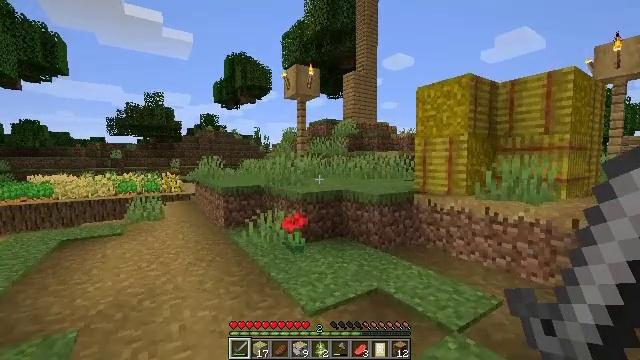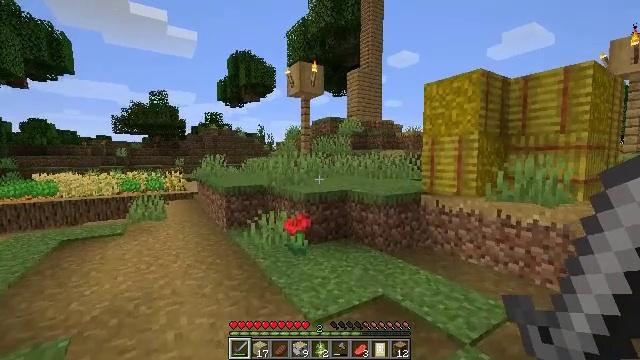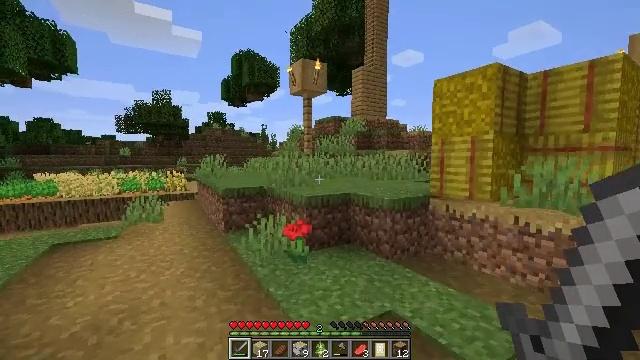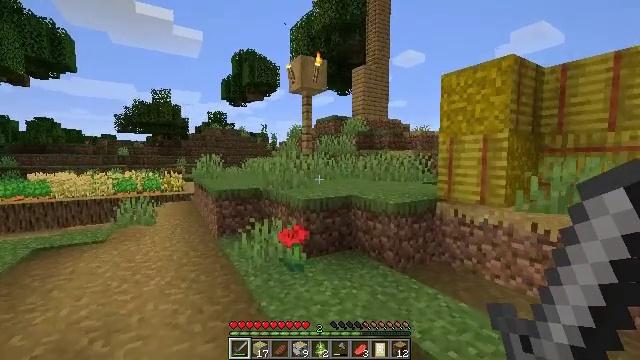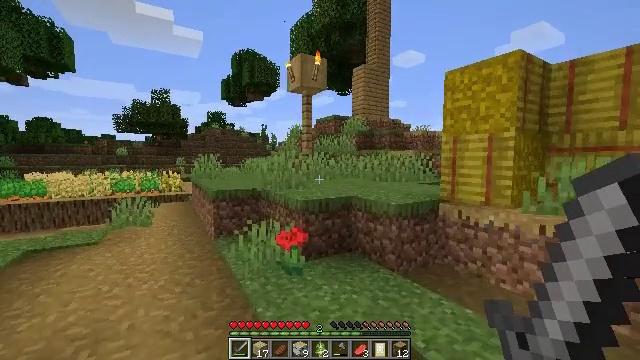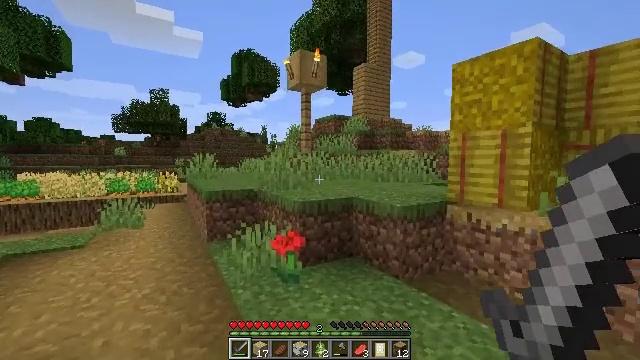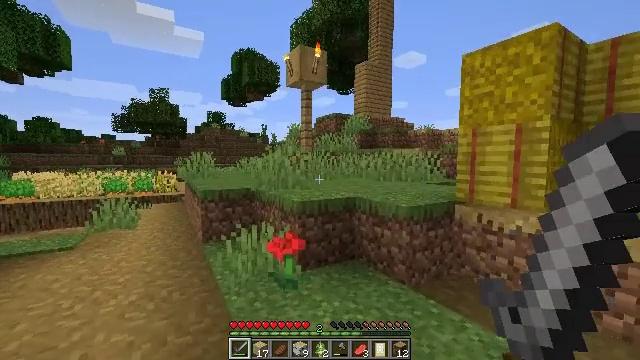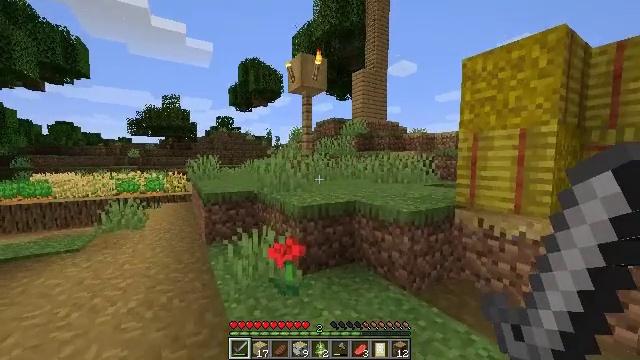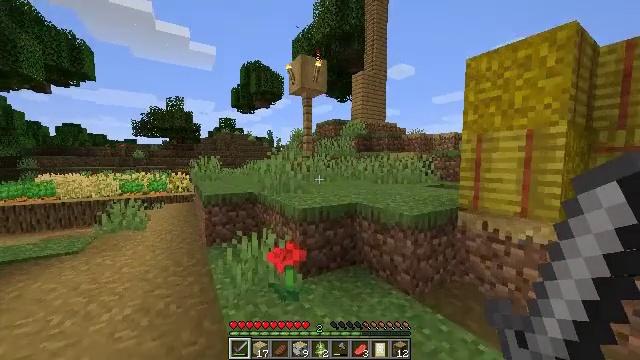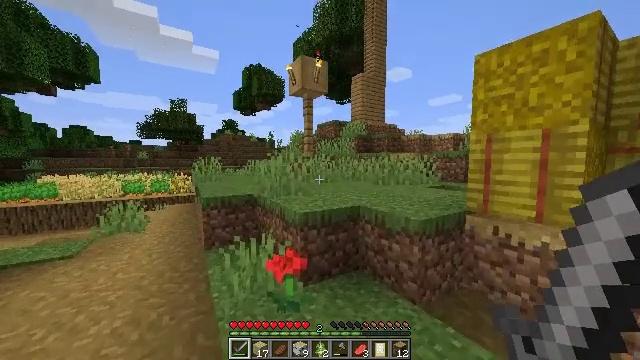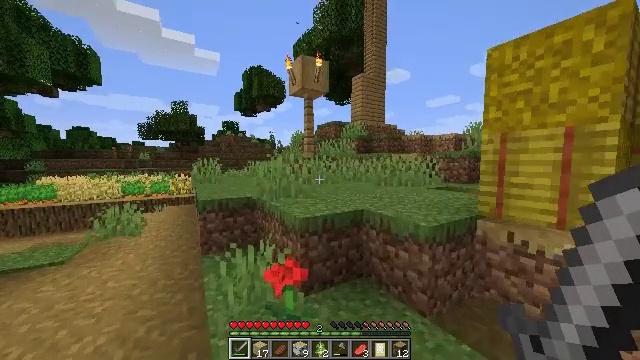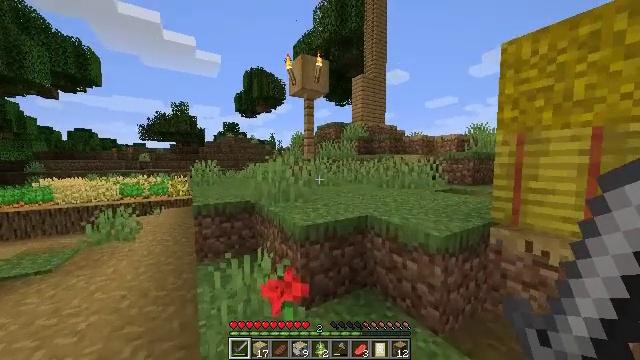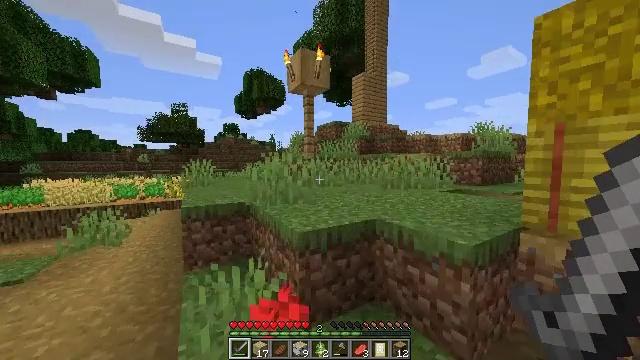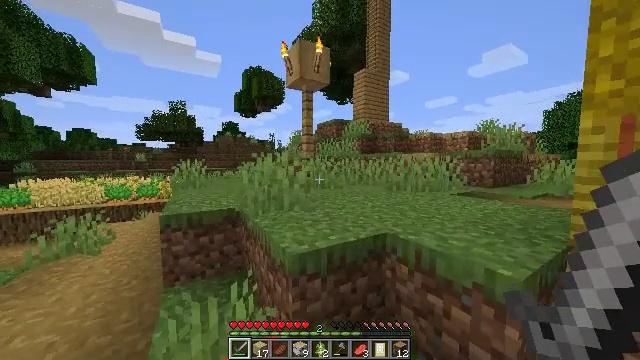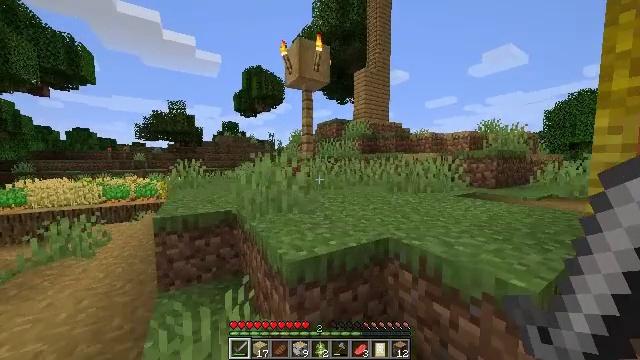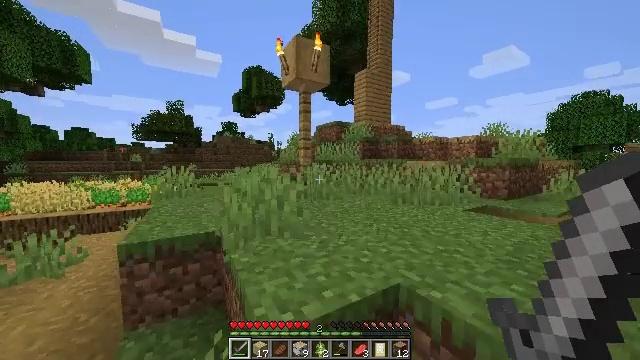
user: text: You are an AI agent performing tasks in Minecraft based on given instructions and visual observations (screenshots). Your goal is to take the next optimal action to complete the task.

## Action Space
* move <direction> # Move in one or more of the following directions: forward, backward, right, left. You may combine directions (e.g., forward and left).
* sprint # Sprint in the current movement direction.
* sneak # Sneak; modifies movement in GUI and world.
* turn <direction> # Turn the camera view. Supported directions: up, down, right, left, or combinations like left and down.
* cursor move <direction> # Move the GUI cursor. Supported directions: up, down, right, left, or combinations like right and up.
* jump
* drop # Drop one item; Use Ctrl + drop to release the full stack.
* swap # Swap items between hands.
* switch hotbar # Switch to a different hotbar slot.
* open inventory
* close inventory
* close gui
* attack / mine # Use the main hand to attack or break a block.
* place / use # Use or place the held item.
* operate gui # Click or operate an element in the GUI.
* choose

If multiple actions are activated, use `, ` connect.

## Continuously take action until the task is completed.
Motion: motion action
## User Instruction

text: Harvest beetroots from the farm.
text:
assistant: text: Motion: move forward
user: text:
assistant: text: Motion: move forward
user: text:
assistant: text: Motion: move forward
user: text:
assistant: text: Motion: move forward
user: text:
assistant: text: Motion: move forward
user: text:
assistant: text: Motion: move forward, sprint
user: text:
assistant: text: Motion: move forward, sprint
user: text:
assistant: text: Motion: move forward, sprint
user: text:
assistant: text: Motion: move forward, sprint
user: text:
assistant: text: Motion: move forward, sprint
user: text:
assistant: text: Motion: move forward, sprint
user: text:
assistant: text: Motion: move forward, sprint
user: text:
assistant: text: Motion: move forward, sprint
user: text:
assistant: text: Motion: move forward, sprint
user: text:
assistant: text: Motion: move forward, sprint, jump
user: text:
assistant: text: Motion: move forward, sprint, jump
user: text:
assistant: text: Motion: move forward, sprint, jump
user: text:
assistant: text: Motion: move forward, sprint, jump
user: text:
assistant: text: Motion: move forward, sprint, jump
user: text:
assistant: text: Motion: move forward, sprint, jump
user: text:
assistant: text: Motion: move forward, sprint
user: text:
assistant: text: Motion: move forward, sprint
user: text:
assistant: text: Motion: move forward, sprint
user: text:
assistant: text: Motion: move forward, sprint, turn left
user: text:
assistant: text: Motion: move forward, sprint, turn left
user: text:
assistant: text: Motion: move forward, sprint, turn left
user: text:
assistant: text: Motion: move forward, sprint
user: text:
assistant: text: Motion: move forward, sprint, turn right
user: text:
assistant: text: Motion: move forward, sprint, turn right and down
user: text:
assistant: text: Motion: move forward, sprint, turn right